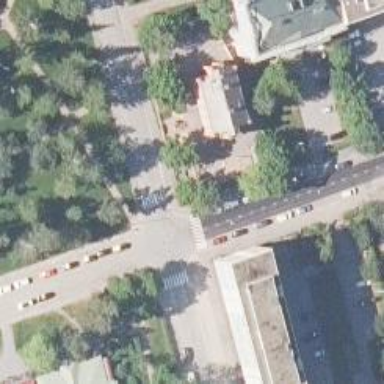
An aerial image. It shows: Uncontrolled crossing on the road.